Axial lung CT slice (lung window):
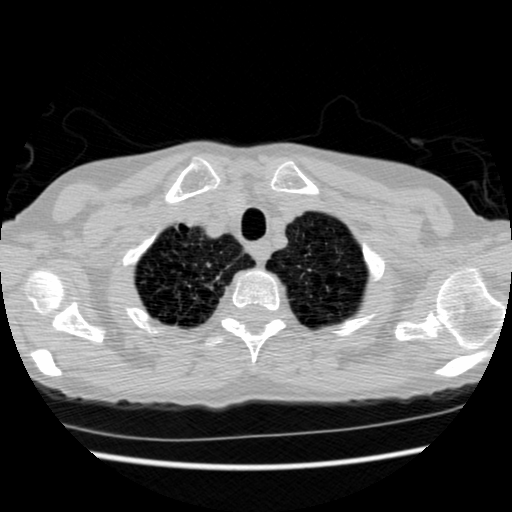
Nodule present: no